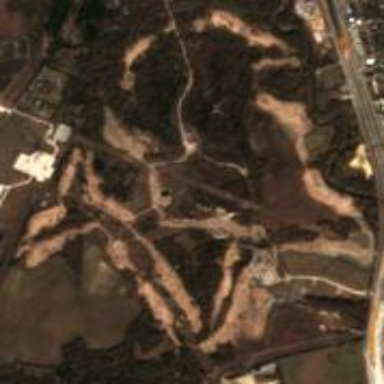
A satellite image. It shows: Golf course surrounded by greenery.